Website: lowes
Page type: address-validator
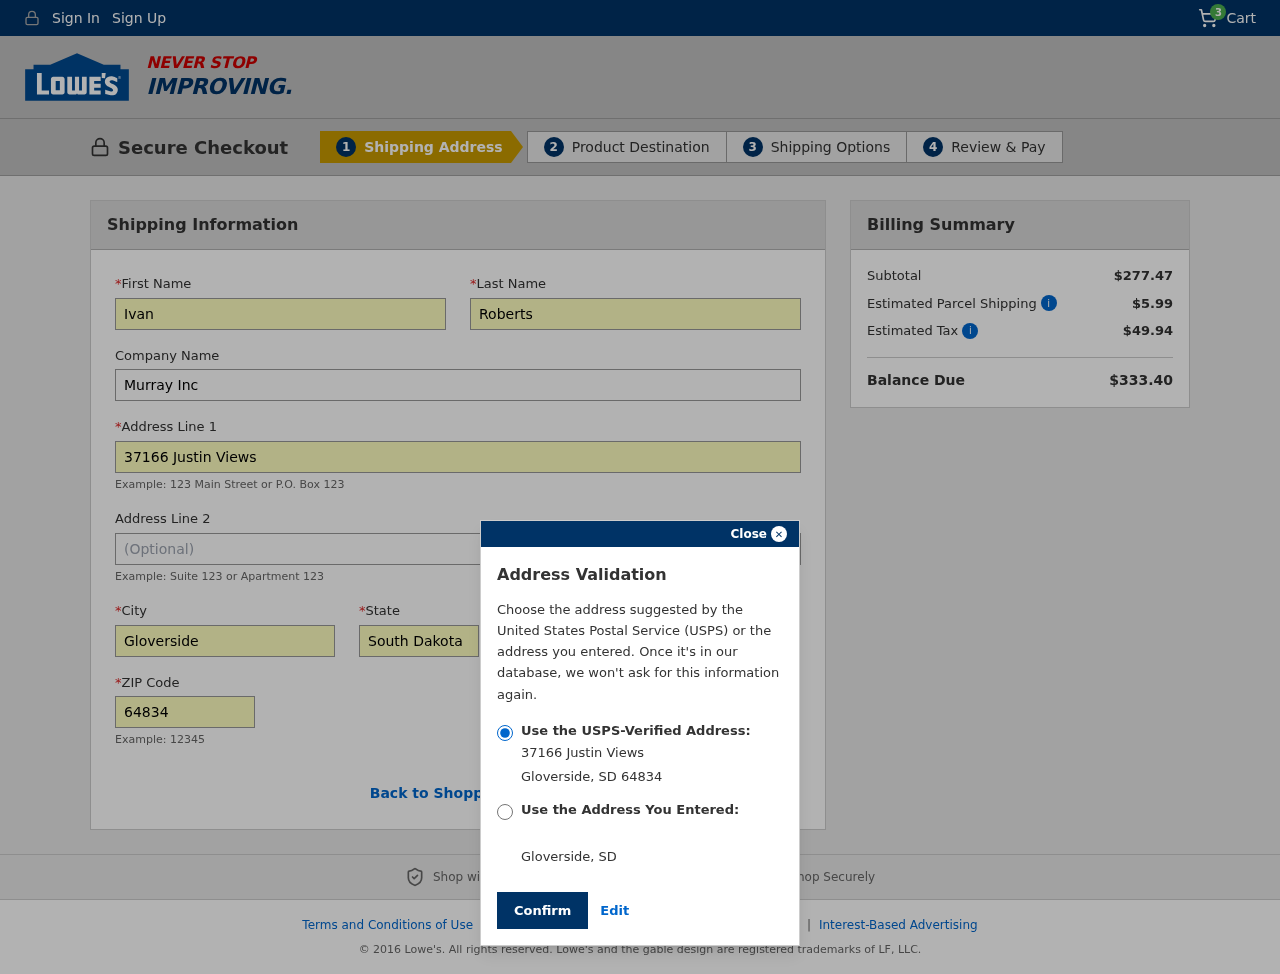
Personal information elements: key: PII_CITY
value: Gloverside
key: PII_COMPANY
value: Murray Inc
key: PII_FIRSTNAME
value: Ivan
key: PII_LASTNAME
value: Roberts
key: PII_POSTCODE
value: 64834
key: PII_STATE
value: South Dakota
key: PII_STATE_ABBR
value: SD
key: PII_STREET
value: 37166 Justin Views
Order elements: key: ORDER_NUM_ITEMS
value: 3
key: ORDER_SUBTOTAL
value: $277.47
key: ORDER_SHIPPING_COST
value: $5.99
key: ORDER_TAX
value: $49.94
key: ORDER_TOTAL
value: $333.40